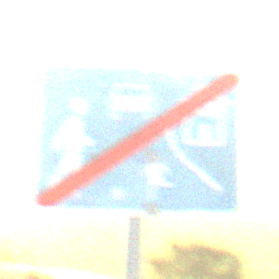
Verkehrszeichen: EndeVerkehrsberuhigterBereich
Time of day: SunriseSunset
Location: Outdoor (Nature)
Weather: Clear
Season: NotSpecified
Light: Natural